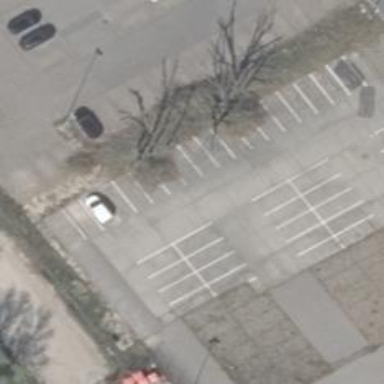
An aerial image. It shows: Parking aisle designed for service vehicles.